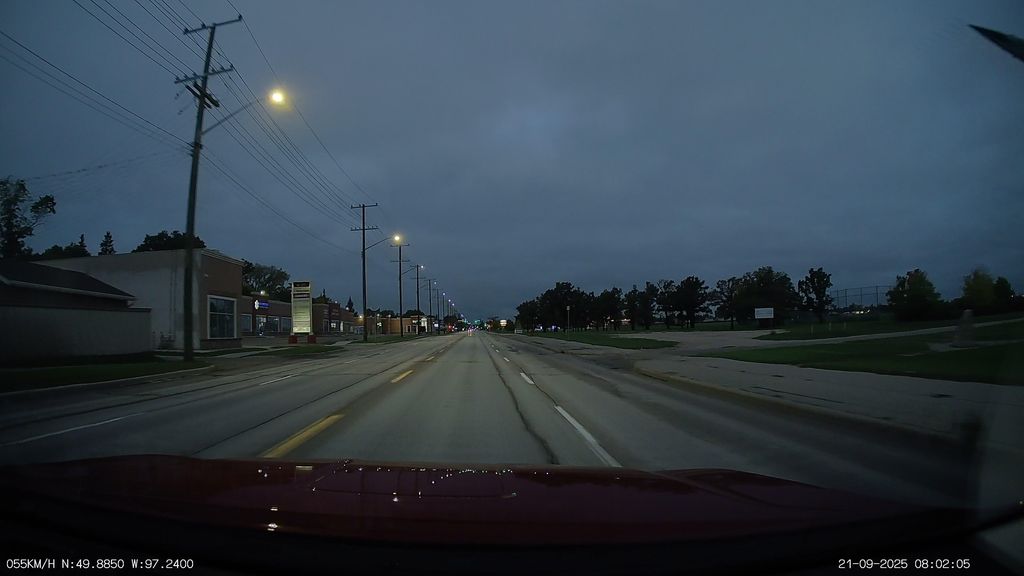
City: winnipeg